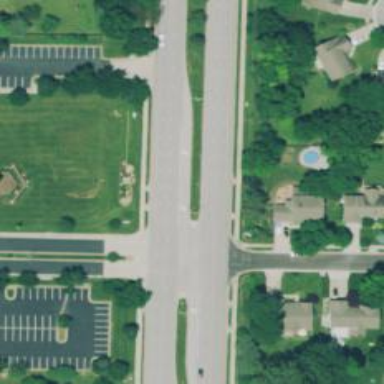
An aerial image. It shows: Dash road marking.